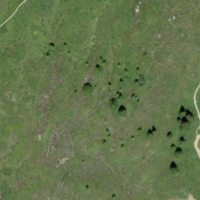
EUNIS habitat code: 26
Species observed at this site:
Aculepeira ceropegia
Bartsia alpina